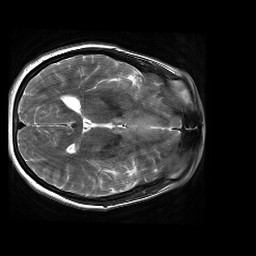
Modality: T2w
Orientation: axial
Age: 33
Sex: female
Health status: healthy
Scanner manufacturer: siemens
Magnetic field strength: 3 T
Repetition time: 4.01 s
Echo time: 0.116 s